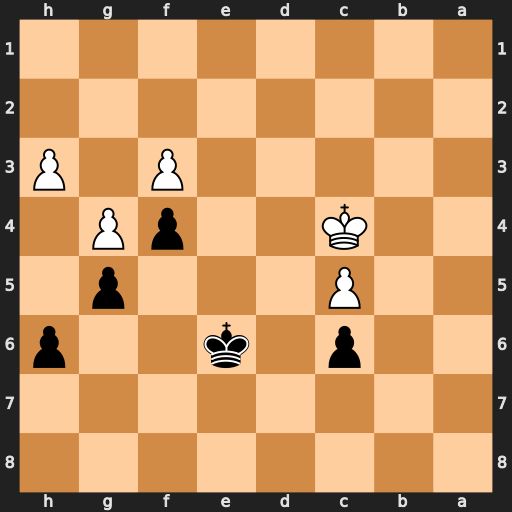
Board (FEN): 8/8/2p1k2p/2P3p1/2K2pP1/5P1P/8/8
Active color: b
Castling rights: -
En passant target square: -
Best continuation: Ke5 Kc3 Kd5 Kd3 Kxc5